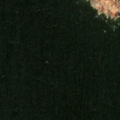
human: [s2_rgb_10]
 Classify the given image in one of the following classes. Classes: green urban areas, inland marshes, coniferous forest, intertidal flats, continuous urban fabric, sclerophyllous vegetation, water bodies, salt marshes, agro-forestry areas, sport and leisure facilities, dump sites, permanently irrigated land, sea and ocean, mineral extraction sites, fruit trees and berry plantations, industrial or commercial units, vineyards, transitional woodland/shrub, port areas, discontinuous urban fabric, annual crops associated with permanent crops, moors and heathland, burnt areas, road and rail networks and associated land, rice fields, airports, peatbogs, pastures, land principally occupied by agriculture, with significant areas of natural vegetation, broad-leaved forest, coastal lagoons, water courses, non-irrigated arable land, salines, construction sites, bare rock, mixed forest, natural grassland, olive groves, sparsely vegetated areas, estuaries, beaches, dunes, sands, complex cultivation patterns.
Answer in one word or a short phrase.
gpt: sea and ocean